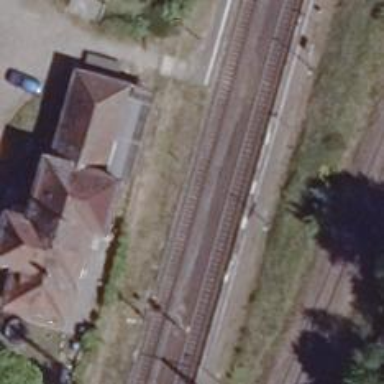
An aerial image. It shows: Railway signal.